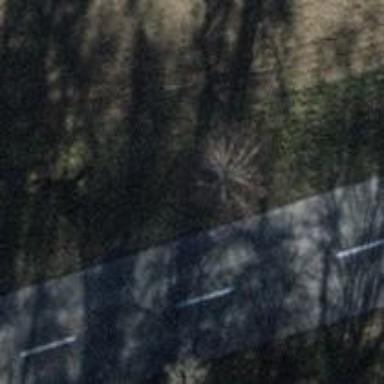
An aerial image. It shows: Broadleaved tree in natural setting.